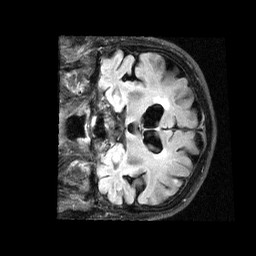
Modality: FLAIR
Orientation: coronal
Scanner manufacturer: siemens
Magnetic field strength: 1.5 T
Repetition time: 9.11 s
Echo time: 0.111 s